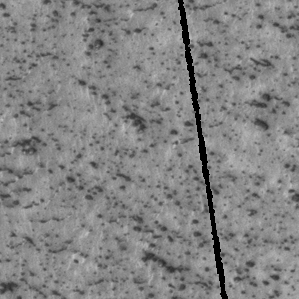
Label: frost